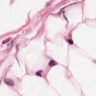
Metastatic tissue present: no